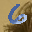
Label: 6